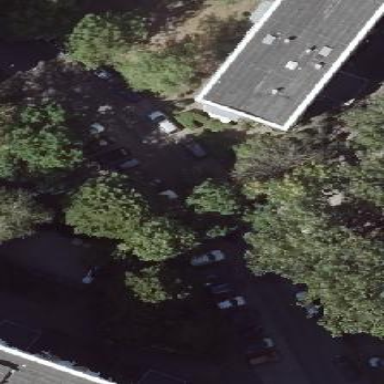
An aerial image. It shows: Street side parking area.